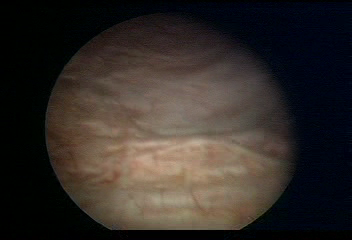
Modality: WLC
Class: Normal mucosa
Bladder cancer association: No